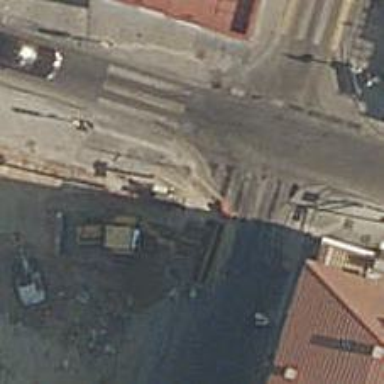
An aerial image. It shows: Sidewalk.